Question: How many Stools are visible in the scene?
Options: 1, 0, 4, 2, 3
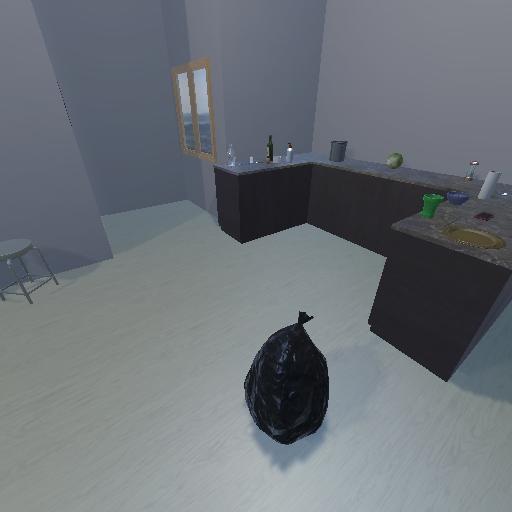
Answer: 1